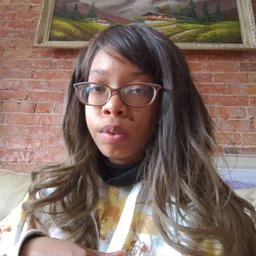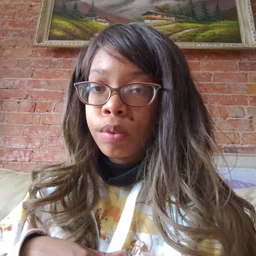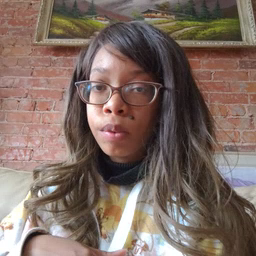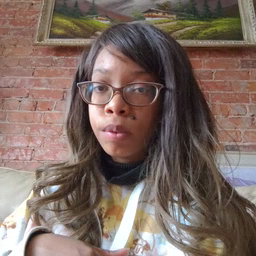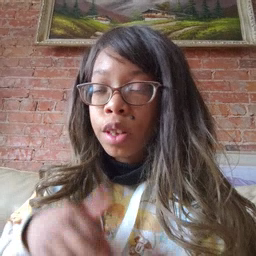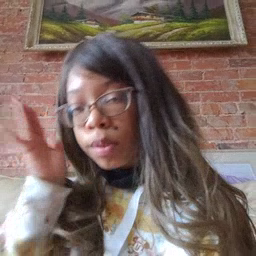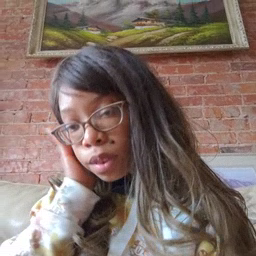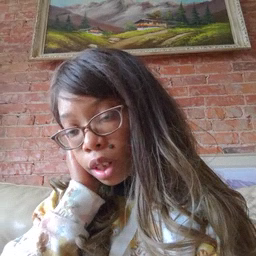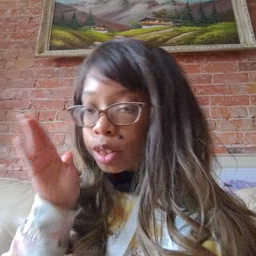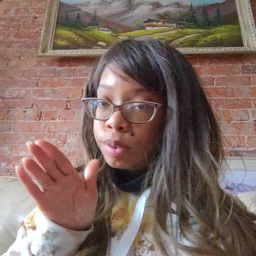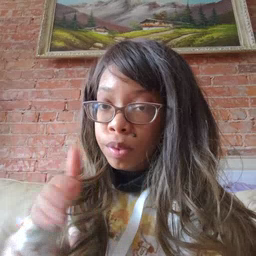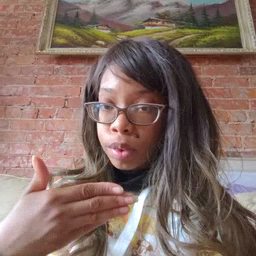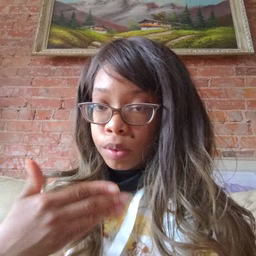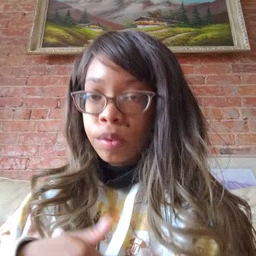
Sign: bedroom